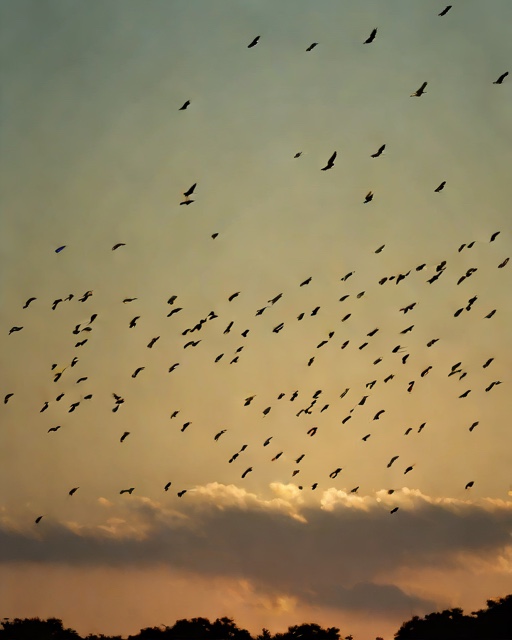
Category: Autumn